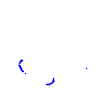
Particle: proton